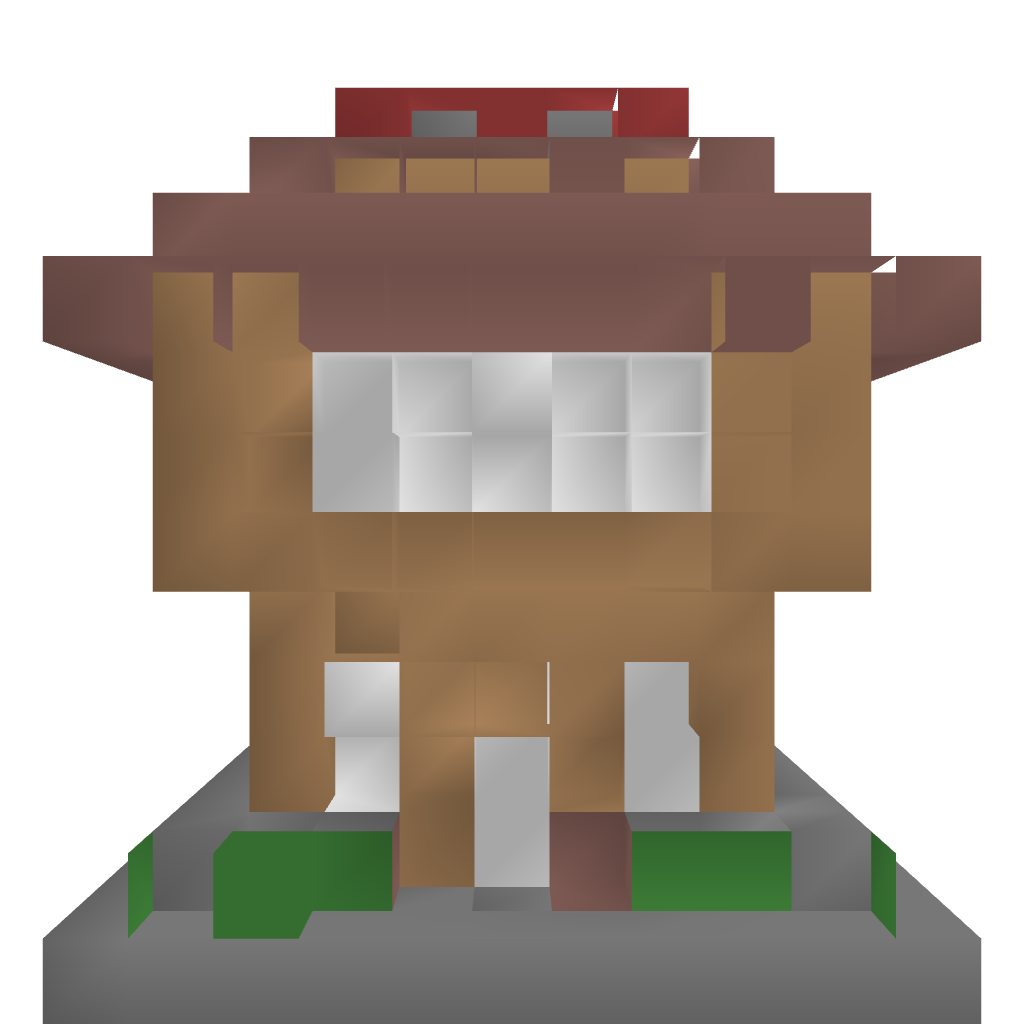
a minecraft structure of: small medieval house good quality